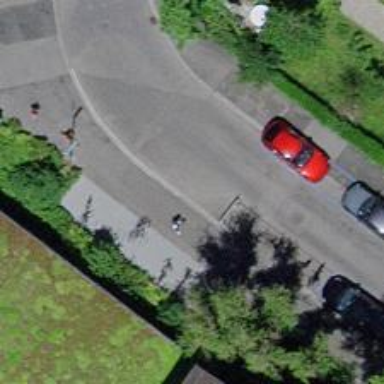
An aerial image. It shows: Bicycle rental facility.